Question: I am trying to create Azure App registration for my mobile App. I am trying to put com.companyname.* but it doesn't accept * wildcard character. I am trying to create 1 app registration for our multiple apps.

Is there a way use the wildcard for Bundle ID?
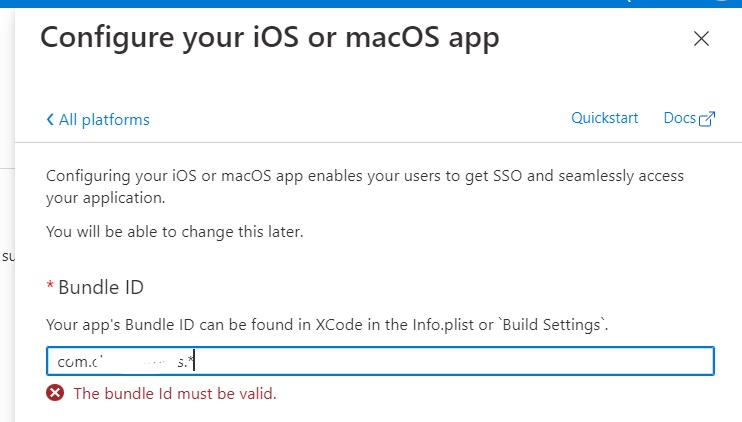
Answer: You must provide an explicit bundle ID. You cannot use a wildcard.
After adding the first app to the Azure App registration you can then add more, one for each bundle ID.
You may want to consider whether this is the best approach though; The Azure Application defines a set of scopes/permissions that the app can request. Using a single application for all of your apps limits your ability to manage these scopes.
There is no cost associated with creating an Azure AD App registration